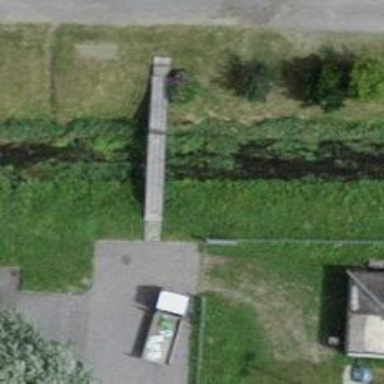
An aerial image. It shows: Culvert tunnel under ditch.